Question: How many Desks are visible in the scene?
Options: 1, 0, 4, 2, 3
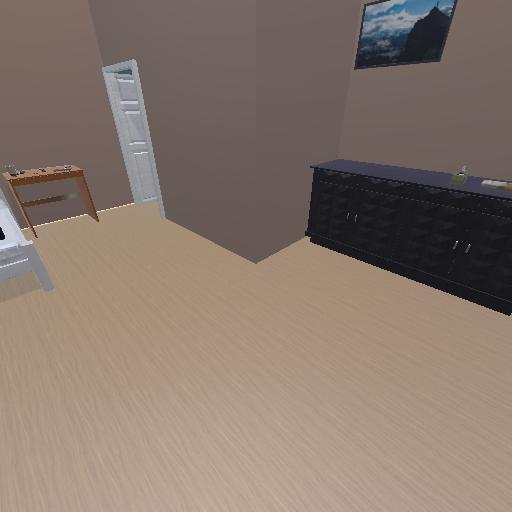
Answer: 1